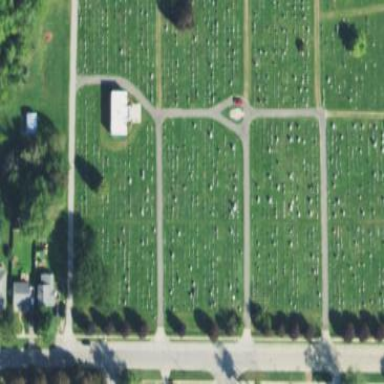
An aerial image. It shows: Graveyard.